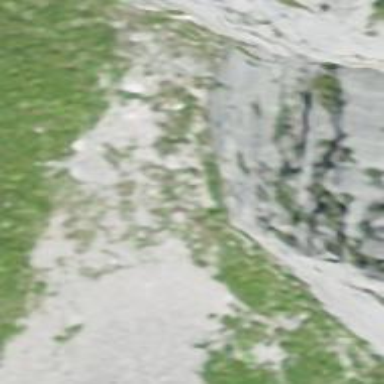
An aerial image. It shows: Natural cliff.